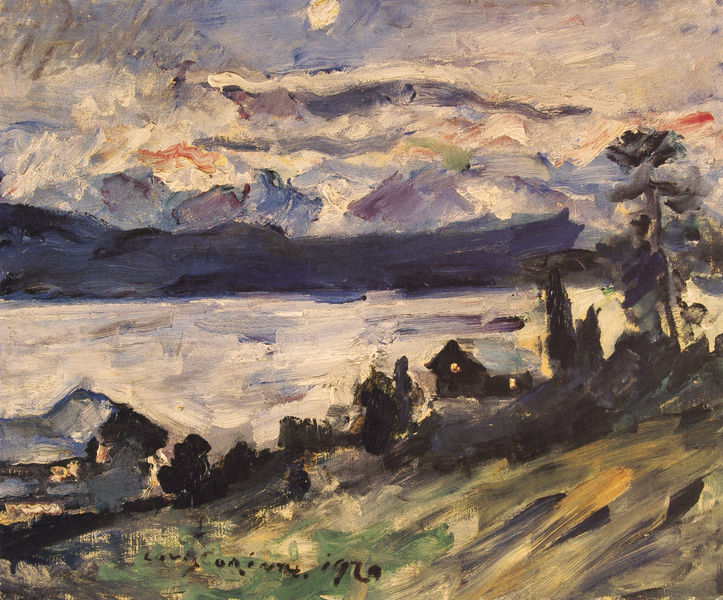
Titel: Walchensee, Johannisnacht
Künstler: Lovis Corinth
Standort: Hannover
Institution: Sprengel Museum
Schlagwörter: baum, berg, blau, dunkel, gemälde, himmel, meer, schatten, wasser, weiß, wolken, aquarell, bäume, fluss, gelb, grob, grün, impressionismus, kirchturm, landschaft, see, stadt, ufer, abend, fenster, grau, hell, licht, lichter, nacht, orange, schwarz, ölbild, dach, gebäude, gras, haus, rot, schnee, wiese, wolke, expressionismus, malerei, signatur, öl, feld, felder, häuser, hügel, morgen, natur, norden, weide, wind, hütte, kirche, pastos, sonne, wiesen, pflanze, pflanzen, tal, wald, boot, turm, schnell, sommer, abhang, korn, abstrakt, berge, gebirge, gipfel, gletscher, hang, dorf, dächer, bergkette, farbe, lila, sonnenuntergang, violett, alm, lawine, hütten, winter, böschung, strom, luft, wild, dick, duktus, monet, stimmung, nadel, ölfarbe, reflexion, mond, corinth, lovis, lovis corinth, expressionistisch, alpen, windig, lawinen, konturen, strich, leinwand, nadelbaum, tanne, pinselduktus, pinselstrich, hubi, kiefer, expressiv, chiemsee, siedlung, kühl, nadelwald, gebirgslandschaft, farbtupfer, glühen, stumpf, weise, gewölk, kochel, mehr, immpressionismus, aufgelöst, kraftvoll, expessionismus, inn, louis, kochelsee, web, walchensee, wieser, covrinth, kieder, starnbergersee, 1920, 1924, hütten norden, 1929, öhlmalerei, rucorinth